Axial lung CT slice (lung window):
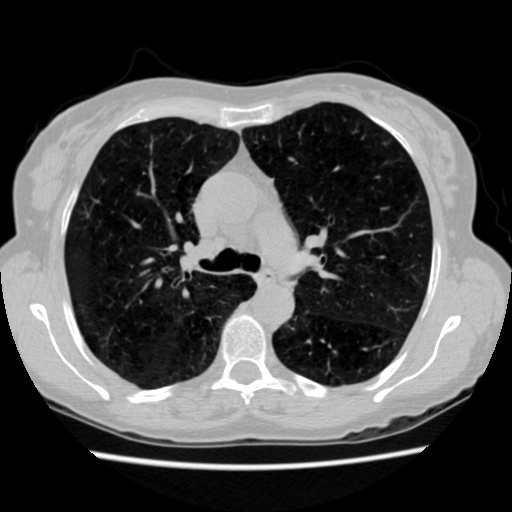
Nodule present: no